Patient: sex M, age 62
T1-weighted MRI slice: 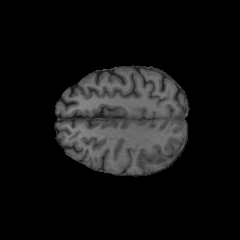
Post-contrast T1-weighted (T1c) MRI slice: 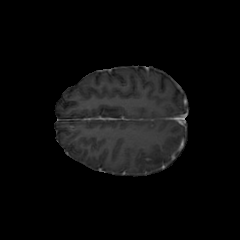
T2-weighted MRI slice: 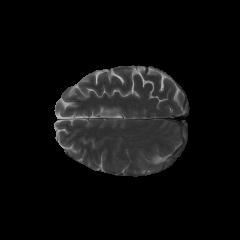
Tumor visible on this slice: yes
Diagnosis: Glioblastoma, IDH-wildtype
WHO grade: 4